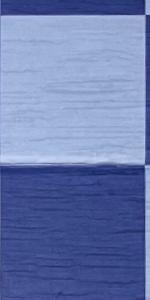
Label: Empty